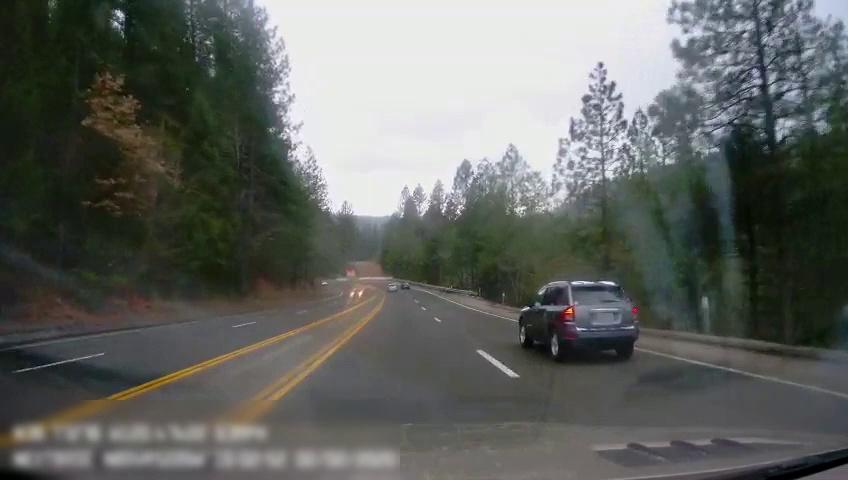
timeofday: Day
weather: Cloudy
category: Drivable Space
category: Vehicles | Car
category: Vehicles | Car
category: Vehicles | Car
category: Lanes | Alternate Lane
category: Lanes | Alternate Lane
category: Lanes | Alternate Lane
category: Lanes | Current Lane
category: Lanes | Current Lane
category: Lanes | Alternate Lane